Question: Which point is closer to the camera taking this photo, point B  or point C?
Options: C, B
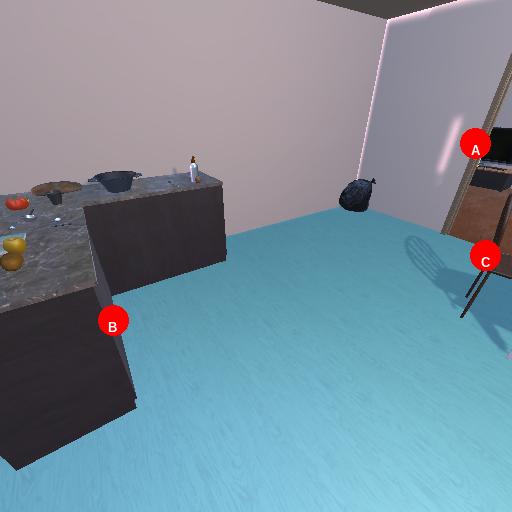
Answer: C